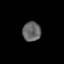
Tissue: skin
Cell type: Epithelial cells
Senescence score: 0.2356
Nuclear area (px): 350
Mean DAPI intensity: 101.32